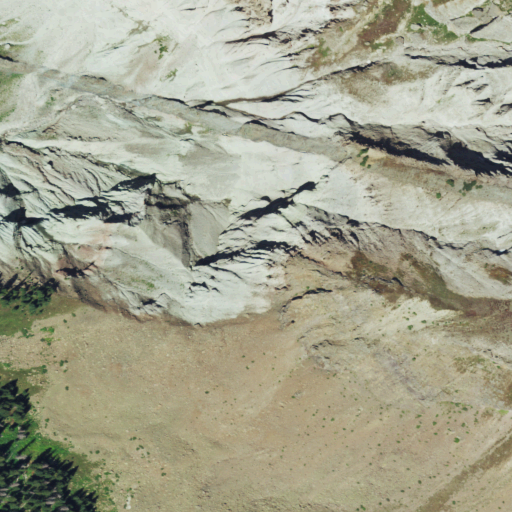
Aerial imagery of ridge(s) in Colorado named Dike Ridge containing barren land, evergreen forest, and grassland